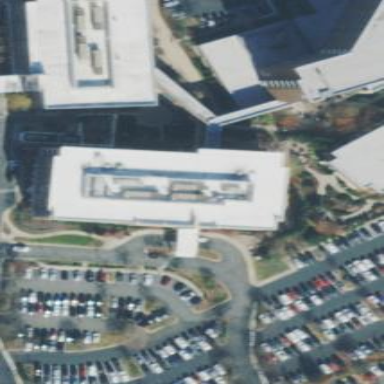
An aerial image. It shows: Hospital building.